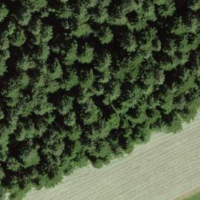
EUNIS habitat code: 43
Species observed at this site:
Teucrium scorodonia